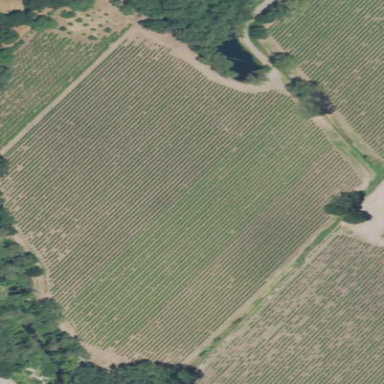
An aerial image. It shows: Vineyard growing wine grapes.